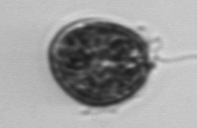
Label: Prorocentrum